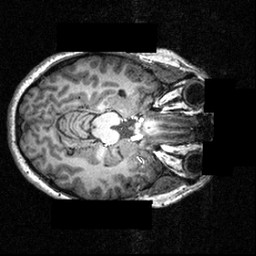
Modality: T1w
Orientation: axial
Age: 26
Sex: female
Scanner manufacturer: siemens
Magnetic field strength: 3.951 T
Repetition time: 1.5 s
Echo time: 0.00335 s